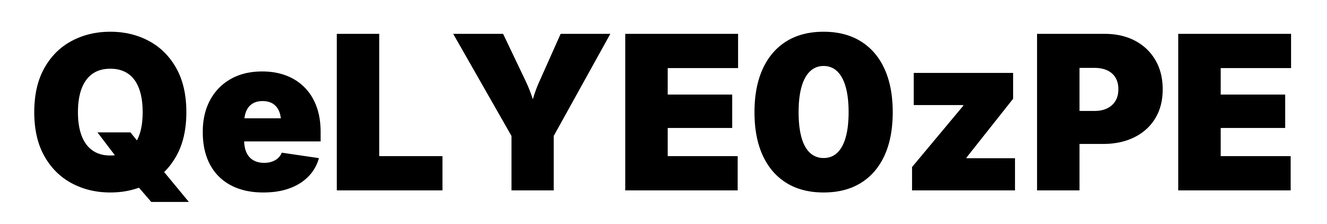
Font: Inter_Black